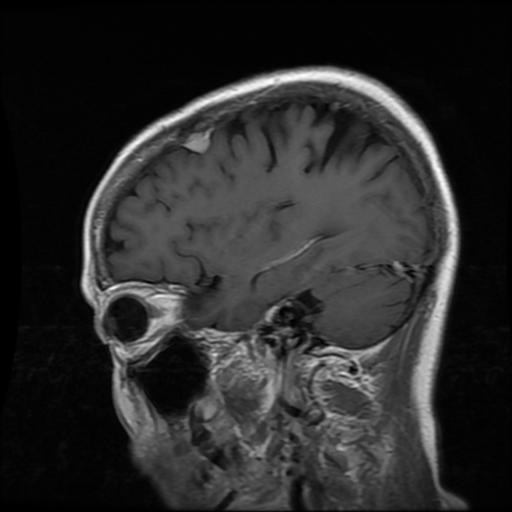
Label: meningioma